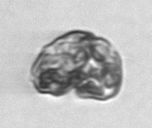
Label: Karenia